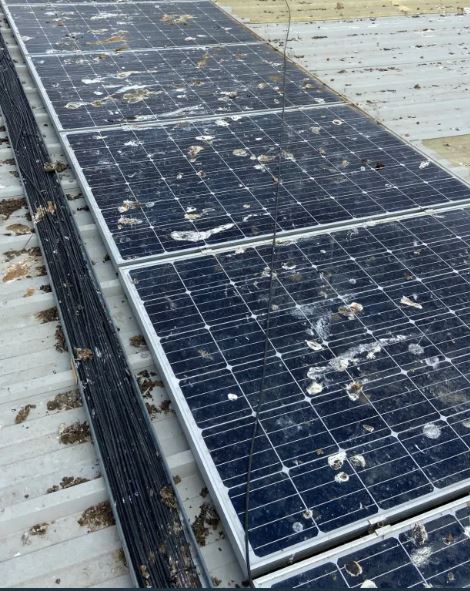
Label: Bird-drop